Question: I created a jqPlot on the east pane. And I change the size of the pane to allow enough space for the chart. However, seems some part of the layout did not get refreshed at all. How do I notify the rest of the layout and make it refresh? Thanks in advance.

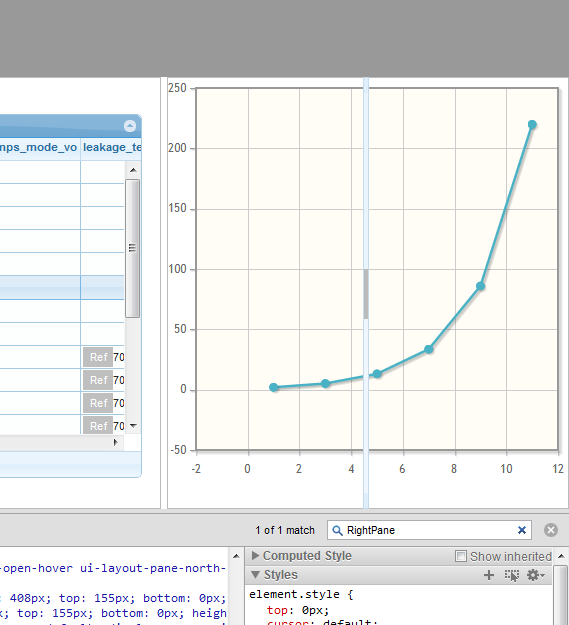
Answer: Simply use sizePane to let your layout know you just resized it.
'''
var your_layout = jQuery("#your_container").layout({...});
...
jQuery("#RightPane").width('400px');
your_layout.sizePane("east", 400);
'''
Here is where the original answer coming from <URL>